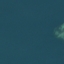
Land use / land cover class: SeaLake